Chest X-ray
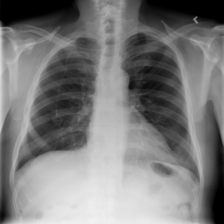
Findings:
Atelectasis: negative
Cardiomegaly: negative
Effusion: negative
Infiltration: negative
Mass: negative
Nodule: negative
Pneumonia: negative
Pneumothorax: negative
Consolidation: negative
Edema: negative
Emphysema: negative
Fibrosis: negative
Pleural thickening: negative
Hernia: negative